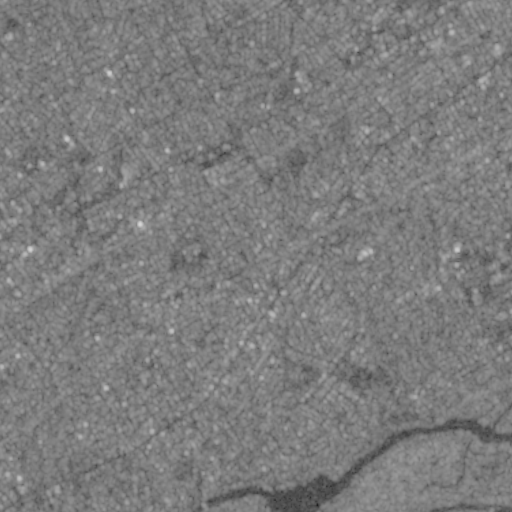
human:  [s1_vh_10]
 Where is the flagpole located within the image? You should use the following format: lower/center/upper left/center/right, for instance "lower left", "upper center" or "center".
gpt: The flagpole is located in the center left of the image.
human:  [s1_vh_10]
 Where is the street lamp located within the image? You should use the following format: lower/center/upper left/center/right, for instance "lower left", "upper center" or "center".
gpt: The street lamp is located in the lower right of the image.
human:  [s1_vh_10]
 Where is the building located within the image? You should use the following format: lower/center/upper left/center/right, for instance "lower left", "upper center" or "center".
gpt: There is no building in the image.

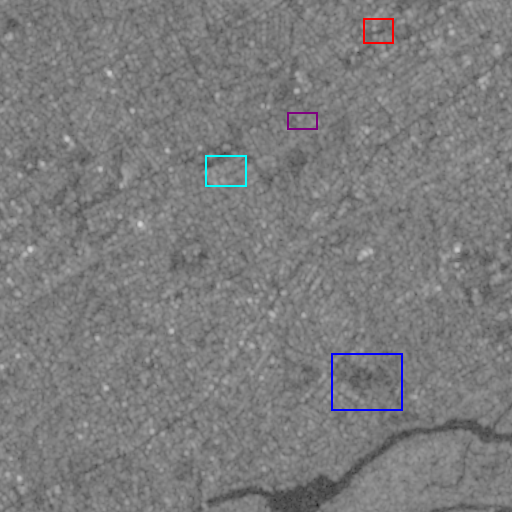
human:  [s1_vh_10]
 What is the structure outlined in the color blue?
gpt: The structure outlined in blue is a park.
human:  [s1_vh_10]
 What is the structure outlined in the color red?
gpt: The structure outlined in red is a parking lot.
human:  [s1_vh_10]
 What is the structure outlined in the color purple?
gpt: The structure outlined in purple is a power substation.
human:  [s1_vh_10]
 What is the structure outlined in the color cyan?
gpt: The structure outlined in cyan is a building.
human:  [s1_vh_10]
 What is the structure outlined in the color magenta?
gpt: There is no magenta outline.